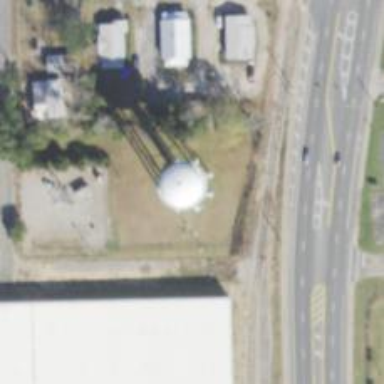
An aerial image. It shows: Water tower that is man-made.